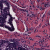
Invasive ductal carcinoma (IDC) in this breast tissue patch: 0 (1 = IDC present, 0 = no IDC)